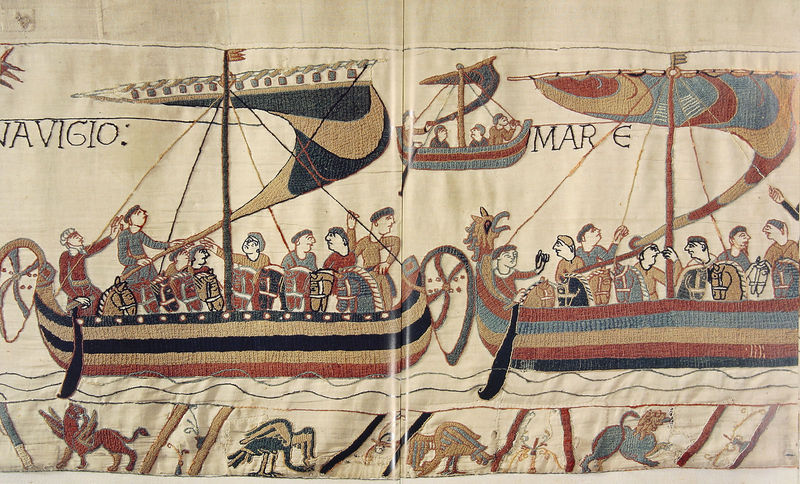
Titel: Teppich von Bayeux
Institution: Bayeux, Städtisches Museum
Schlagwörter: flügel, meer, vogel, wasser, menschen, see, männer, tiere, malerei, teppich, stickerei, stoff, boot, boote, pferd, pferde, ruder, mähne, schiff, schiffe, segel, wellen, mast, masten, krieg, soldaten, gestreift, streifen, schild, druck, wimpel, krieger, fabelwesen, tapisserie, löwe, gestickt, kreig, textil, wikinger, schilde, besatzung, merr, schifffahrt, seeleute, kamf, schid, bayeux, mare, xee, navigio, wickinger